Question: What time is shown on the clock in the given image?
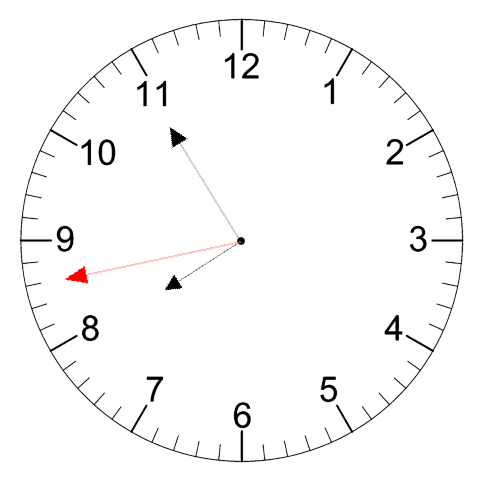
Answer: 07:54:43